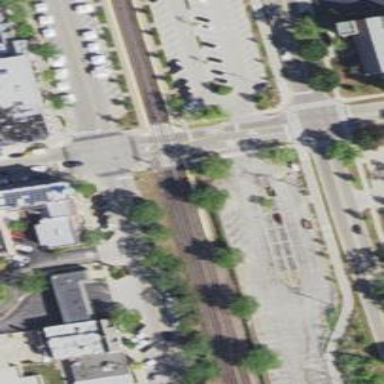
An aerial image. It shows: Crossing for the railway.